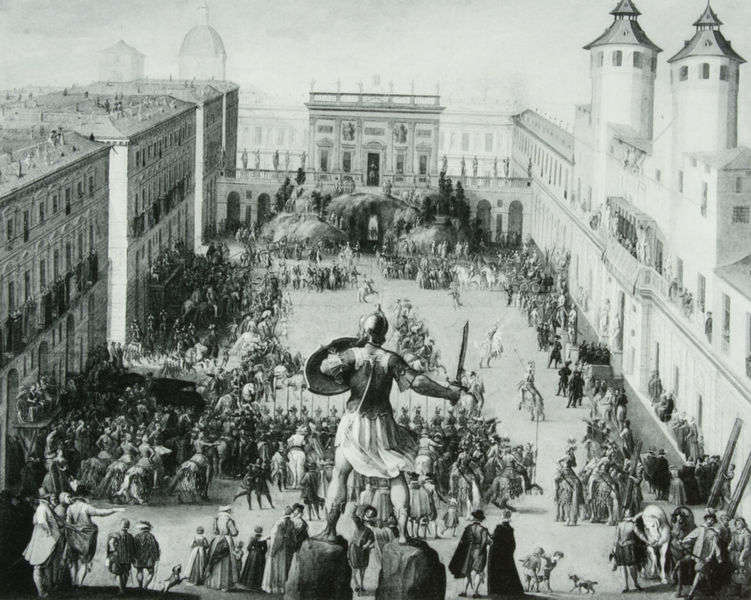
Titel: Turnier auf dem Schlossplatz, Torneo in Piazza Castello
Künstler: Antonio Tempesta
Standort: Turin
Institution: Galleria Sabauda
Schlagwörter: felsen, kampf, kämpfer, mann, weiß, bäume, frauen, menschen, stadt, fenster, frankreich, hut, hüte, männer, schwarz, säulen, zeichnung, gebäude, hund, hunde, schloss, ansammlung, fest, menge, feier, spitze, steine, häuser, kirche, figur, gewänder, personen, pferd, pferde, reiter, turm, statue, balkon, fassade, fassaden, italien, türen, rede, giebel, nebel, hof, platz, vorführung, kuppel, beobachter, krieg, könig, soldaten, tor, schild, innenhof, burg, türme, palast, aufruhr, rückenfigur, druck, radierung, stich, schwert, uniform, waffen, soldat, bürger, volk, helm, stiefel, menschenmenge, ritter, heer, rüstung, rom, römer, statuen, krieger, duell, florenz, lanzen, marktplatz, spiele, speere, parade, david, kupferstich, rocj, kapitol, gladiator, geäbude, aufmarsch, riese, koloss, rhodos, nbild, goliat, goliath, königspaar, philister, käpfer, turnier, plazt, golliat, golliath, nischne, schloßhof, krieg+, lihographie, schloss+